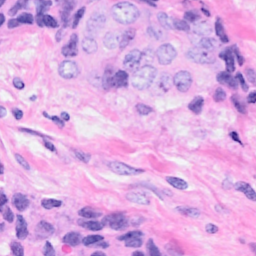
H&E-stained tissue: Breast